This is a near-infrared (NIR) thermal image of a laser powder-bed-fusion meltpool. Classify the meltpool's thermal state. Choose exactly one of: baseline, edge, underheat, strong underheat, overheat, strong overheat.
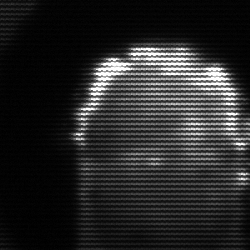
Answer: baseline